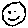
Label: smiley face